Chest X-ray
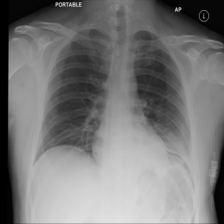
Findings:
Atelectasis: positive
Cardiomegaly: negative
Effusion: negative
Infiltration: negative
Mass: negative
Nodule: negative
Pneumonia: negative
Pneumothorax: negative
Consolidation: positive
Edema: negative
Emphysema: negative
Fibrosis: negative
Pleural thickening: negative
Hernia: negative